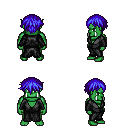
a pixel art fantasy rpg character, male body template, orc, green skin, gray robe, gold greaves, blue short bangs hairstyle, four views (front, back, left, right), 2x2 character sprite sheet, small pixel art, hard edges, no anti-aliasing